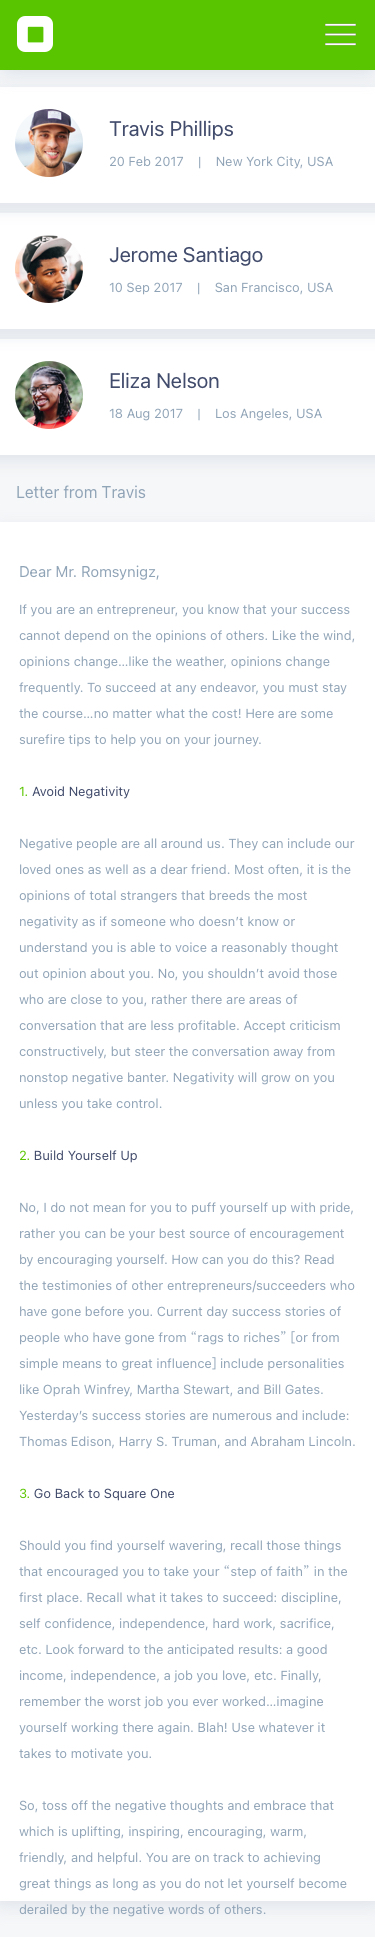
Text in this UI design:
Dear Mr. Romsynigz,
If you are an entrepreneur, you know that your success cannot depend on the opinions of others. Like the wind, opinions change…like the weather, opinions change frequently. To succeed at any endeavor, you must stay the course…no matter what the cost! Here are some surefire tips to help you on your journey.

1. Avoid Negativity

Negative people are all around us. They can include our loved ones as well as a dear friend. Most often, it is the opinions of total strangers that breeds the most negativity as if someone who doesn’t know or understand you is able to voice a reasonably thought out opinion about you. No, you shouldn’t avoid those who are close to you, rather there are areas of conversation that are less profitable. Accept criticism constructively, but steer the conversation away from nonstop negative banter. Negativity will grow on you unless you take control.

2. Build Yourself Up

No, I do not mean for you to puff yourself up with pride, rather you can be your best source of encouragement by encouraging yourself. How can you do this? Read the testimonies of other entrepreneurs/succeeders who have gone before you. Current day success stories of people who have gone from “rags to riches” [or from simple means to great influence] include personalities like Oprah Winfrey, Martha Stewart, and Bill Gates. Yesterday’s success stories are numerous and include: Thomas Edison, Harry S. Truman, and Abraham Lincoln.

3. Go Back to Square One

Should you find yourself wavering, recall those things that encouraged you to take your “step of faith” in the first place. Recall what it takes to succeed: discipline, self confidence, independence, hard work, sacrifice, etc. Look forward to the anticipated results: a good income, independence, a job you love, etc. Finally, remember the worst job you ever worked…imagine yourself working there again. Blah! Use whatever it takes to motivate you.

So, toss off the negative thoughts and embrace that which is uplifting, inspiring, encouraging, warm, friendly, and helpful. You are on track to achieving great things as long as you do not let yourself become derailed by the negative words of others.
Letter from Travis
Eliza Nelson
18 Aug 2017    |    Los Angeles, USA
Jerome Santiago
10 Sep 2017    |    San Francisco, USA
Travis Phillips
20 Feb 2017    |    New York City, USA